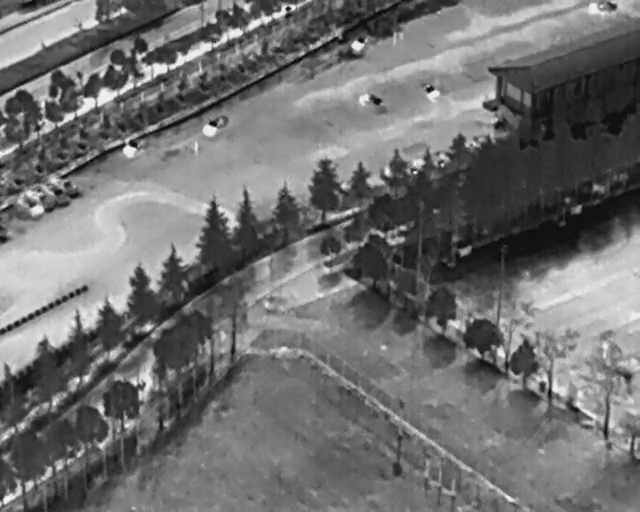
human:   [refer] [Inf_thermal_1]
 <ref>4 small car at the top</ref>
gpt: <box>[[55, 6, 57, 10, 126], [32, 21, 34, 27, 136], [57, 17, 59, 23, 48], [65, 16, 69, 18, 132]]</box>

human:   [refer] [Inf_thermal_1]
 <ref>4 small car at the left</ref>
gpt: <box>[[3, 37, 6, 43, 52], [4, 37, 9, 39, 142], [7, 34, 10, 41, 47], [9, 34, 11, 38, 56]]</box>

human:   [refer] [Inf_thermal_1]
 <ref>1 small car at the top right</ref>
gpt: <box>[[92, -1, 95, 4, 2]]</box>

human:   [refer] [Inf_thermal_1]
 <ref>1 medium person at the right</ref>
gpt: <box>[[92, 67, 96, 69, 2]]</box>